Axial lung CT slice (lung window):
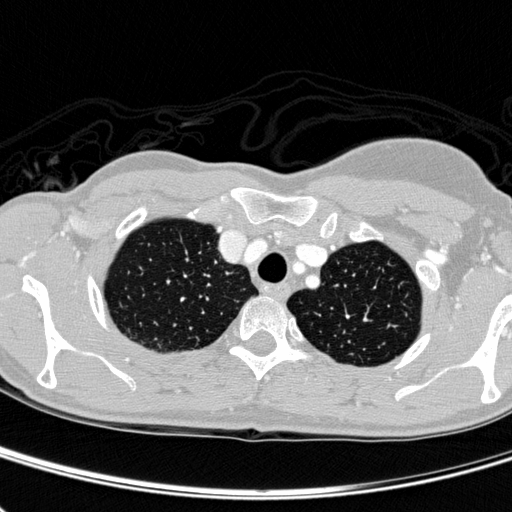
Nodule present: no